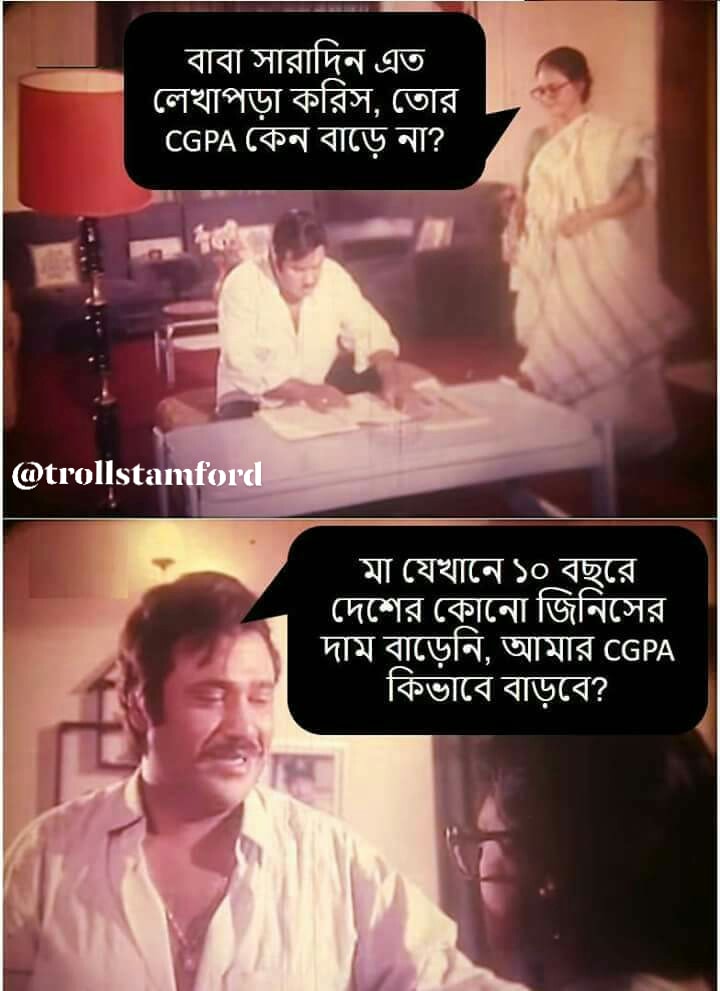
Caption:  বাবা সারাদিন এত লেখাপড়া করিস , তোর CGPA কেন বাড়ে না ?      মা যেখানে ১০ বছরে দেশের কোনো জিনিসের দাম বাড়েনি , আমার CGPA কিভাবে বাড়বে ?
Label: non-hate